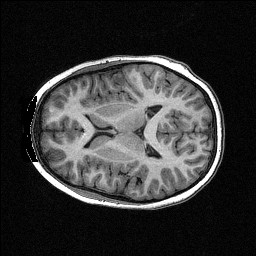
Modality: T1w
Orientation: axial
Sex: male
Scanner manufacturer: siemens
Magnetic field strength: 3 T
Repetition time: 2.3 s
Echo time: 0.00336 s